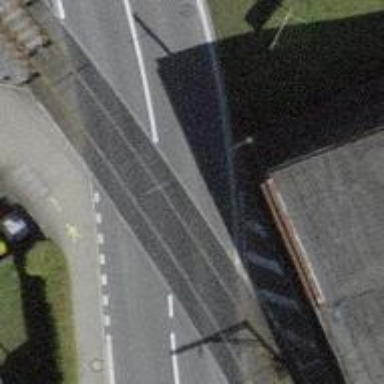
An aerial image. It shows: Level crossing with traffic signals.